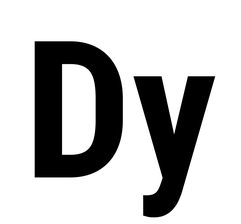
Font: Roboto_Condensed_Bold